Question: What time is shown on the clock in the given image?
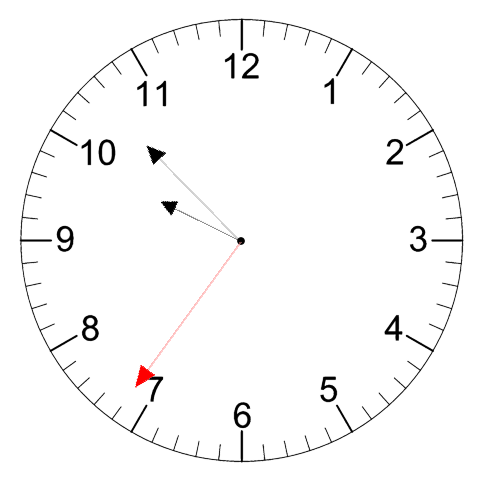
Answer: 09:52:36